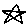
Label: star